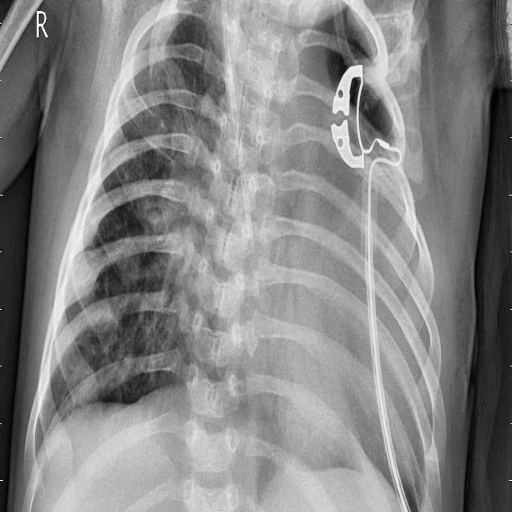
Finding: PNEUMONIA